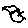
Label: bird